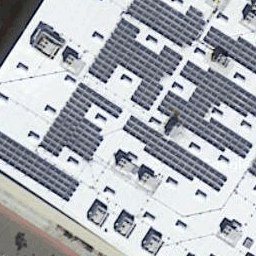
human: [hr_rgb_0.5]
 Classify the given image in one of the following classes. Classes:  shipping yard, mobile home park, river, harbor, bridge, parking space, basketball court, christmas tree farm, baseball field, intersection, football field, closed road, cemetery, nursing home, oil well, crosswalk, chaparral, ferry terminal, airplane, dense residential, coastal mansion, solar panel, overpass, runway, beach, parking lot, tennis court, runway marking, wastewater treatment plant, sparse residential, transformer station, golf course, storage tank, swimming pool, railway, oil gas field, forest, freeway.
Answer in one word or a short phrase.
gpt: solar panel